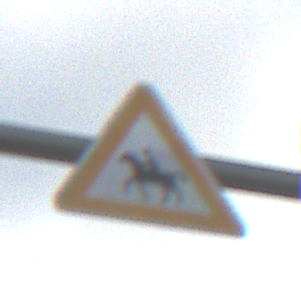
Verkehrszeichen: ReiterRechts
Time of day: SunriseSunset
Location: Outdoor (RoadRail)
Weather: PartlyCloudy
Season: NotSpecified
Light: Natural